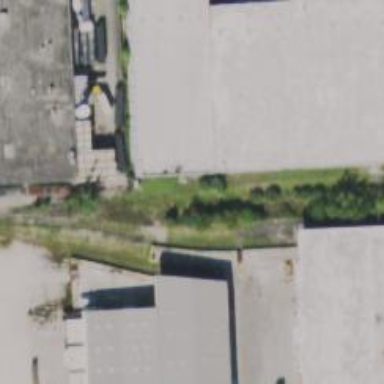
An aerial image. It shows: Disused railway spur line.